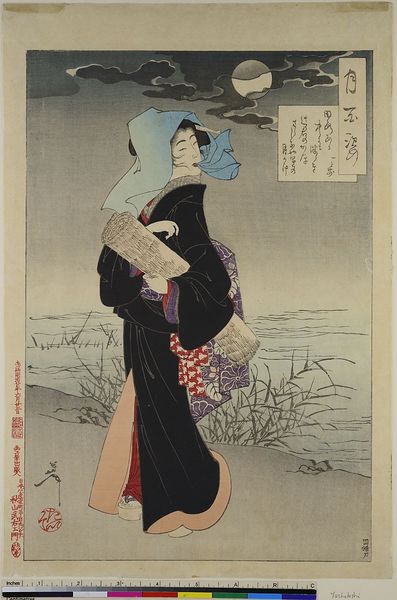
Titel: 100 Erscheinungen des Mondes
Künstler: Tsukioka Yoshitoshi
Standort: Hamburg
Institution: Museum für Kunst und Gewerbe Hamburg
Schlagwörter: blau, meer, wolken, abend, nacht, schwarz, zeichnung, gras, rot, ärmel, schilf, rosa, holzschnitt, japan, schrift, japanisch, schriftzeichen, mond, druckgraphik, druckgrafik, literatur, gedicht, zeit, farbholzschnitt, kimono, landschaften, meehr, reproduktionen, dichtkunst, druckerzeugnisse, gewässer, gewässern, seestücke, meiji